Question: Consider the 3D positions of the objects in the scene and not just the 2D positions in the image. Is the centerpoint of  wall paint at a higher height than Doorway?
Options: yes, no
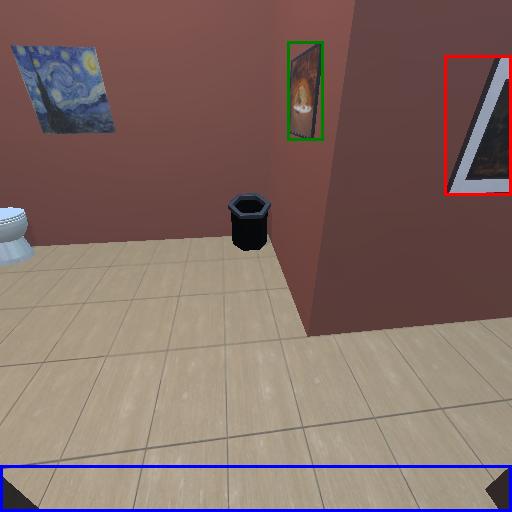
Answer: yes